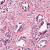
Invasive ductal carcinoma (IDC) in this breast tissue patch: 1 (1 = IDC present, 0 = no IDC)